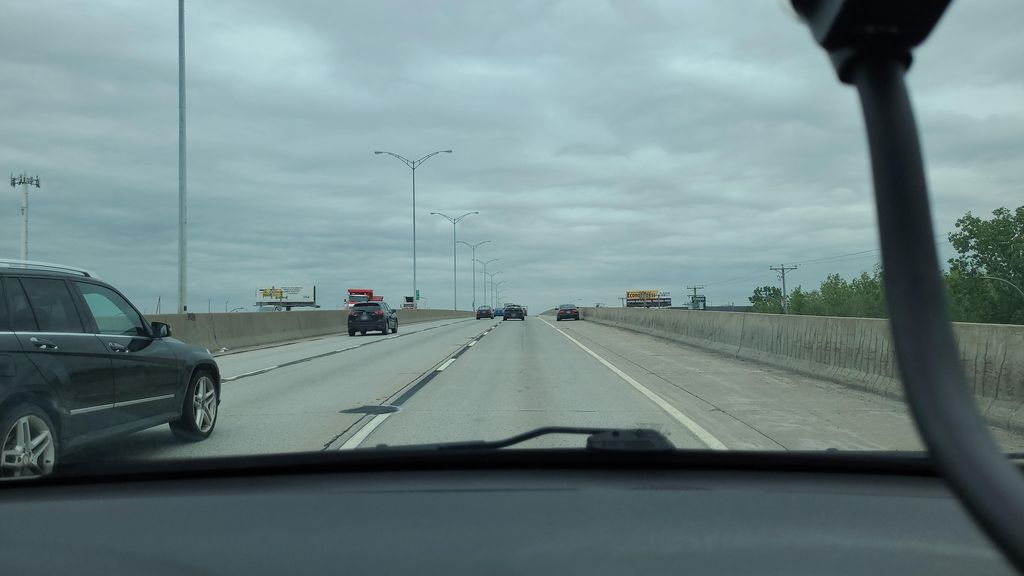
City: montreal